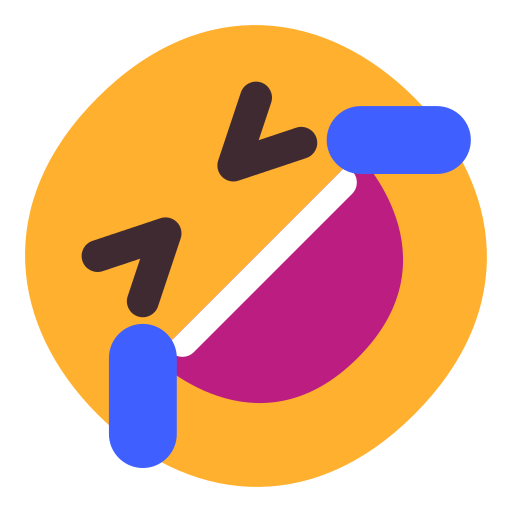
rolling on the floor laughing flat